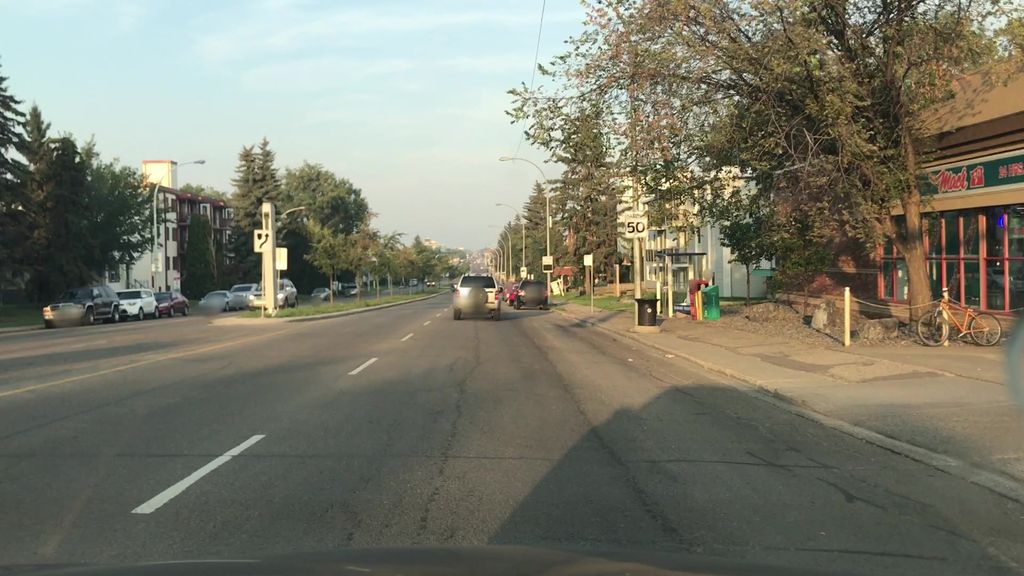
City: edmonton